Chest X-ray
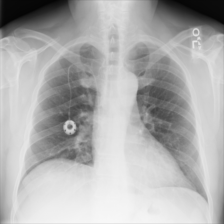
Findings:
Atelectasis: negative
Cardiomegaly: negative
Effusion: negative
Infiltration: negative
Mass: negative
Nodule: negative
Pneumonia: negative
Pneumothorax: negative
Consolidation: negative
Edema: negative
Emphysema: negative
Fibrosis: negative
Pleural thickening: negative
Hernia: negative